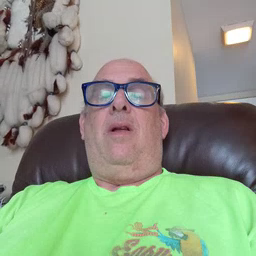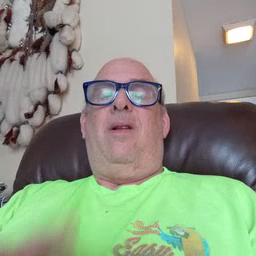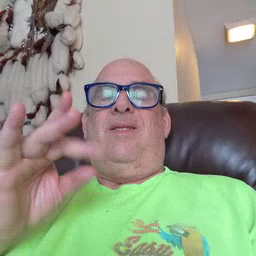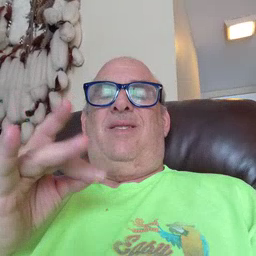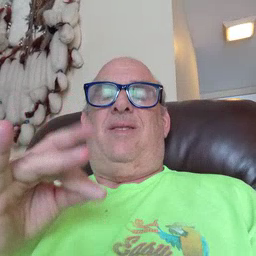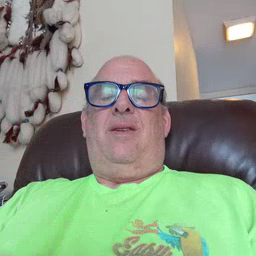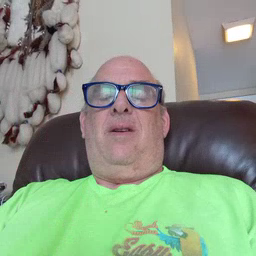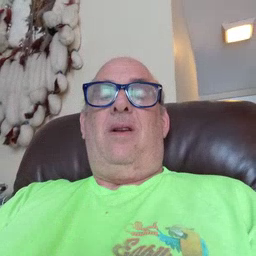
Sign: sticky